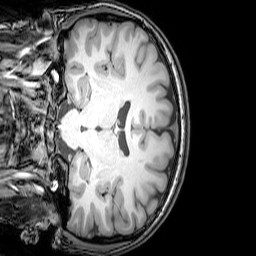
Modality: T1w
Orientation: coronal
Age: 24
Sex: female
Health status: healthy
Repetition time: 0.081 s
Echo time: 0.037 s